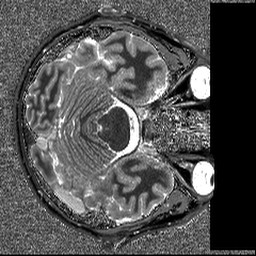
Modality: T1map
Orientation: axial
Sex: male